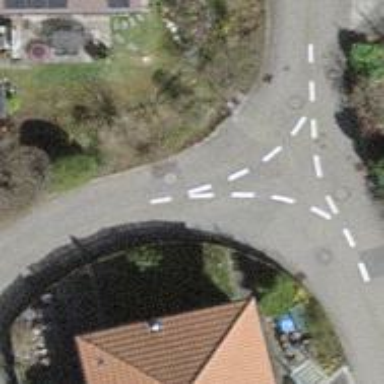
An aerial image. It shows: Residential road.